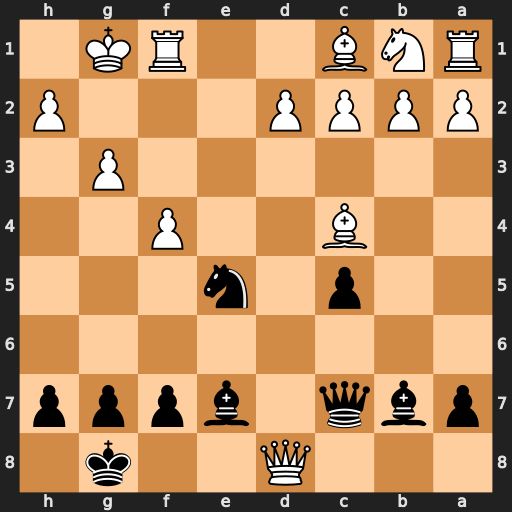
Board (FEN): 3Q2k1/pbq1bppp/8/2p1n3/2B2P2/6P1/PPPP3P/RNB2RK1
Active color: b
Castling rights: -
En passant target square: -
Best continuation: Qxd8 fxe5 Qd4+